Question: Here is my code:
'''
import product_specification
'''
.py
'''
{
'name': "Product Specification",
'version': "1.0",
'author': "iologic",
'category': "Tools",
'depends': ['product'],
'data': ['product_specification.xml'],
'demo': [],
'installable': True,
'''
}
product_specification.py
'''
from openerp.osv import osv, fields
class product_specification(osv.osv):
_inherit = "product.product"
_name = "product.specification"
_columns = {
'prototype': fields.char('Prototype#', size=20),
'style': fields.char('Style#', size=20),
'customer': fields.char('Customer', size=20),
'body_type': fields.char('Body Type', size=20),
'program_brand': fields.char('Program/Brand', size=20),
'color_asstmnt': fields.char('Color Asstmnt', size=200),
'size_info': fields.integer('Size Info', size=20),
'description': fields.char('Description', size=500),
'designer': fields.char('Designer', size=20),
'factory': fields.char('factory', size=20),
'pcs_hanger': fields.integer('Pcs/Hanger', size=20),
'developed_sold': fields.char('Developed/Sold', size=20),
}
product_specification()
'''
product_specification.xml
'''
<?xml version="1.0" encoding="utf-8"?>
<openerp>
<data>
<record model="ir.ui.view" id="product_specification_product">
<field name="name">product.specification</field>
<field name="model">product.specification</field>
<field name="arch" type="xml">
<form string="Create Product Specification" version="7.0">
<field name="prototype">prototype</field>
<field name="style">style</field>
<field name="customer">customer</field>
<field name="body_type">body type</field>
<field name="program_brand">program brand</field>
<field name="color_asstmnt">color Asstment</field>
<field name="size_info">size info</field>
<field name="description">description</field>
<field name="designer">designer</field>
<field name="factory">factory</field>
<field name="pcs_hanger">pcs hanger</field>
<field name="developed_sold">developed sold</field>
</form>
</field>
</record>
<record id="product_specification_product_act_window" model="ir.actions.act_window">
<field name="name">Product Specification</field>
<field name="type">ir.actions.act_window</field>
<field name="res_model">product.specification</field>
<field name="view_type">form</field>
<field name="view_id" ref="product_specification_product"/>
</record>
<menuitem id="menu_product_specification" name="Product Specification" action="product_specification_product_act_window"/>
</data>
</openerp>
'''
Here is the output :

No, fields tag / name / id. How to define that & solve this problem.
I also study this link:
<URL>
But still can't fix that. More over I am not write any tree view code for my this module. So, when I go to tree view it's showing some warning error too. Need to understand the difference of views & solve existing bug.
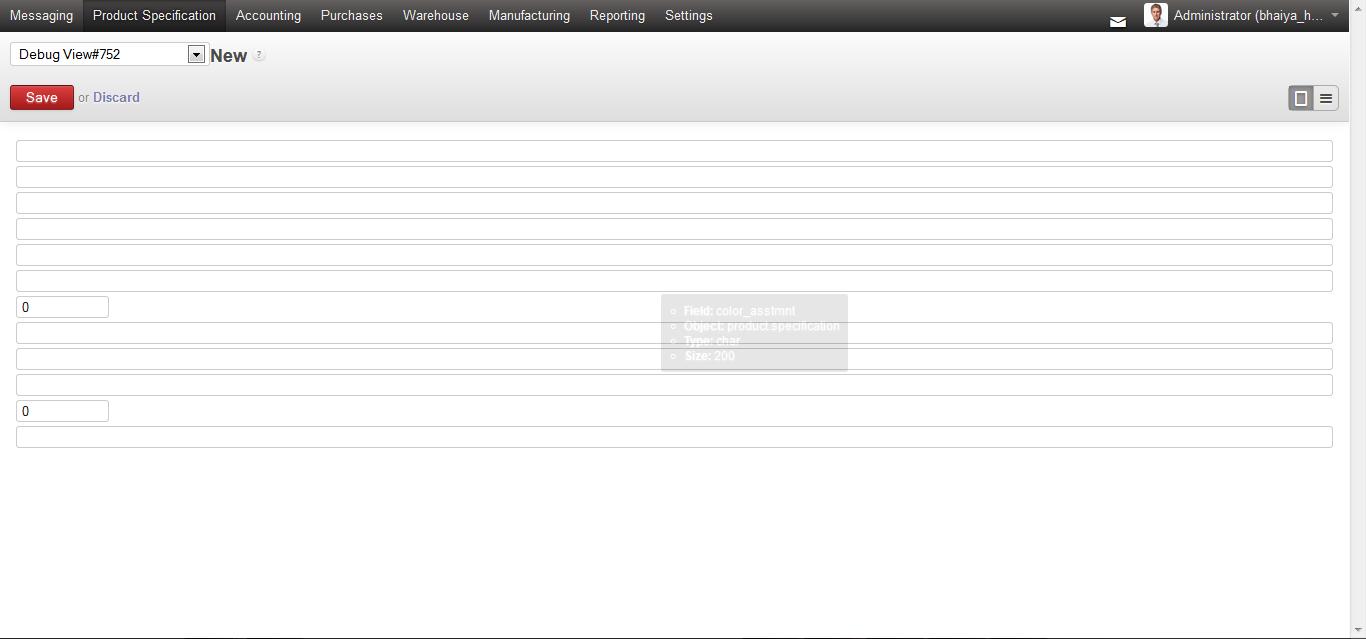
Answer: Try this. use group or label. update your view.
'''
<record model="ir.ui.view" id="product_specification_product">
<field name="name">product.specification</field>
<field name="model">product.specification</field>
<field name="arch" type="xml">
<form string="Create Product Specification" version="7.0">
<group>
<field name="prototype"/>
<field name="style"/>
<field name="customer"/>
<field name="body_type"/>
<field name="program_brand"/>
<field name="color_asstmnt"/>
<field name="size_info"/>
<field name="description"/>
<field name="designer"/>
<field name="factory"/>
<field name="pcs_hanger"/>
<field name="developed_sold"/>
</group>
</form>
</field>
</record>
'''
and don't forget to update your module after doing this changes.